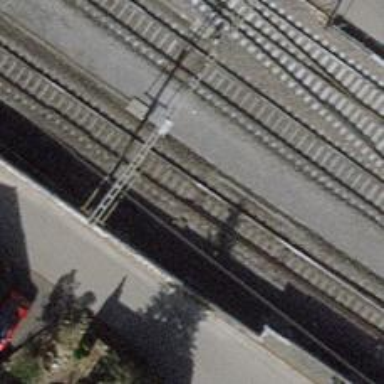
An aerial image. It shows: Railway switch.